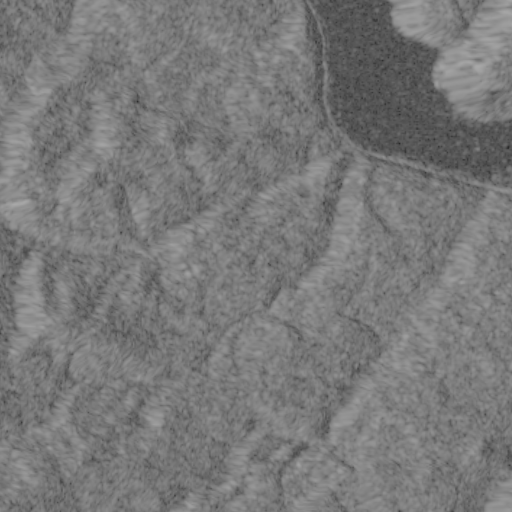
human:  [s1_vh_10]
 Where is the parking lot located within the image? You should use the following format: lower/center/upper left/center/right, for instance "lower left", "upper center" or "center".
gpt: The parking lot is located in the upper right of the image.
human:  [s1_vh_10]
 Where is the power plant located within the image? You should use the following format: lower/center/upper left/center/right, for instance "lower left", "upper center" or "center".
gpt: There is no power plant in the image.

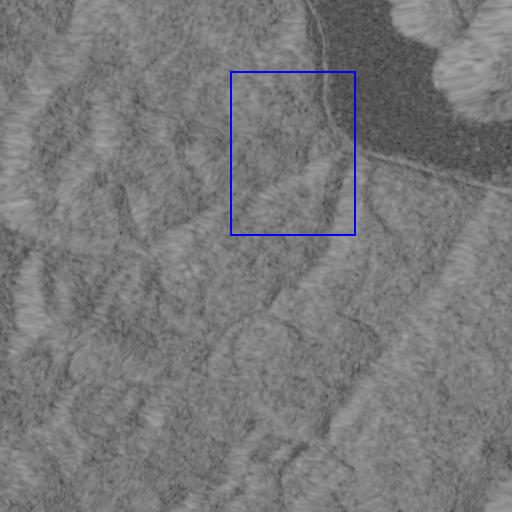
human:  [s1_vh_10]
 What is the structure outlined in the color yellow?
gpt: There is no yellow outline.
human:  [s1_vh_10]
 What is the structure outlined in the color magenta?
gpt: There is no structure outlined in magenta.